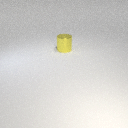
large yellow metal cylinder